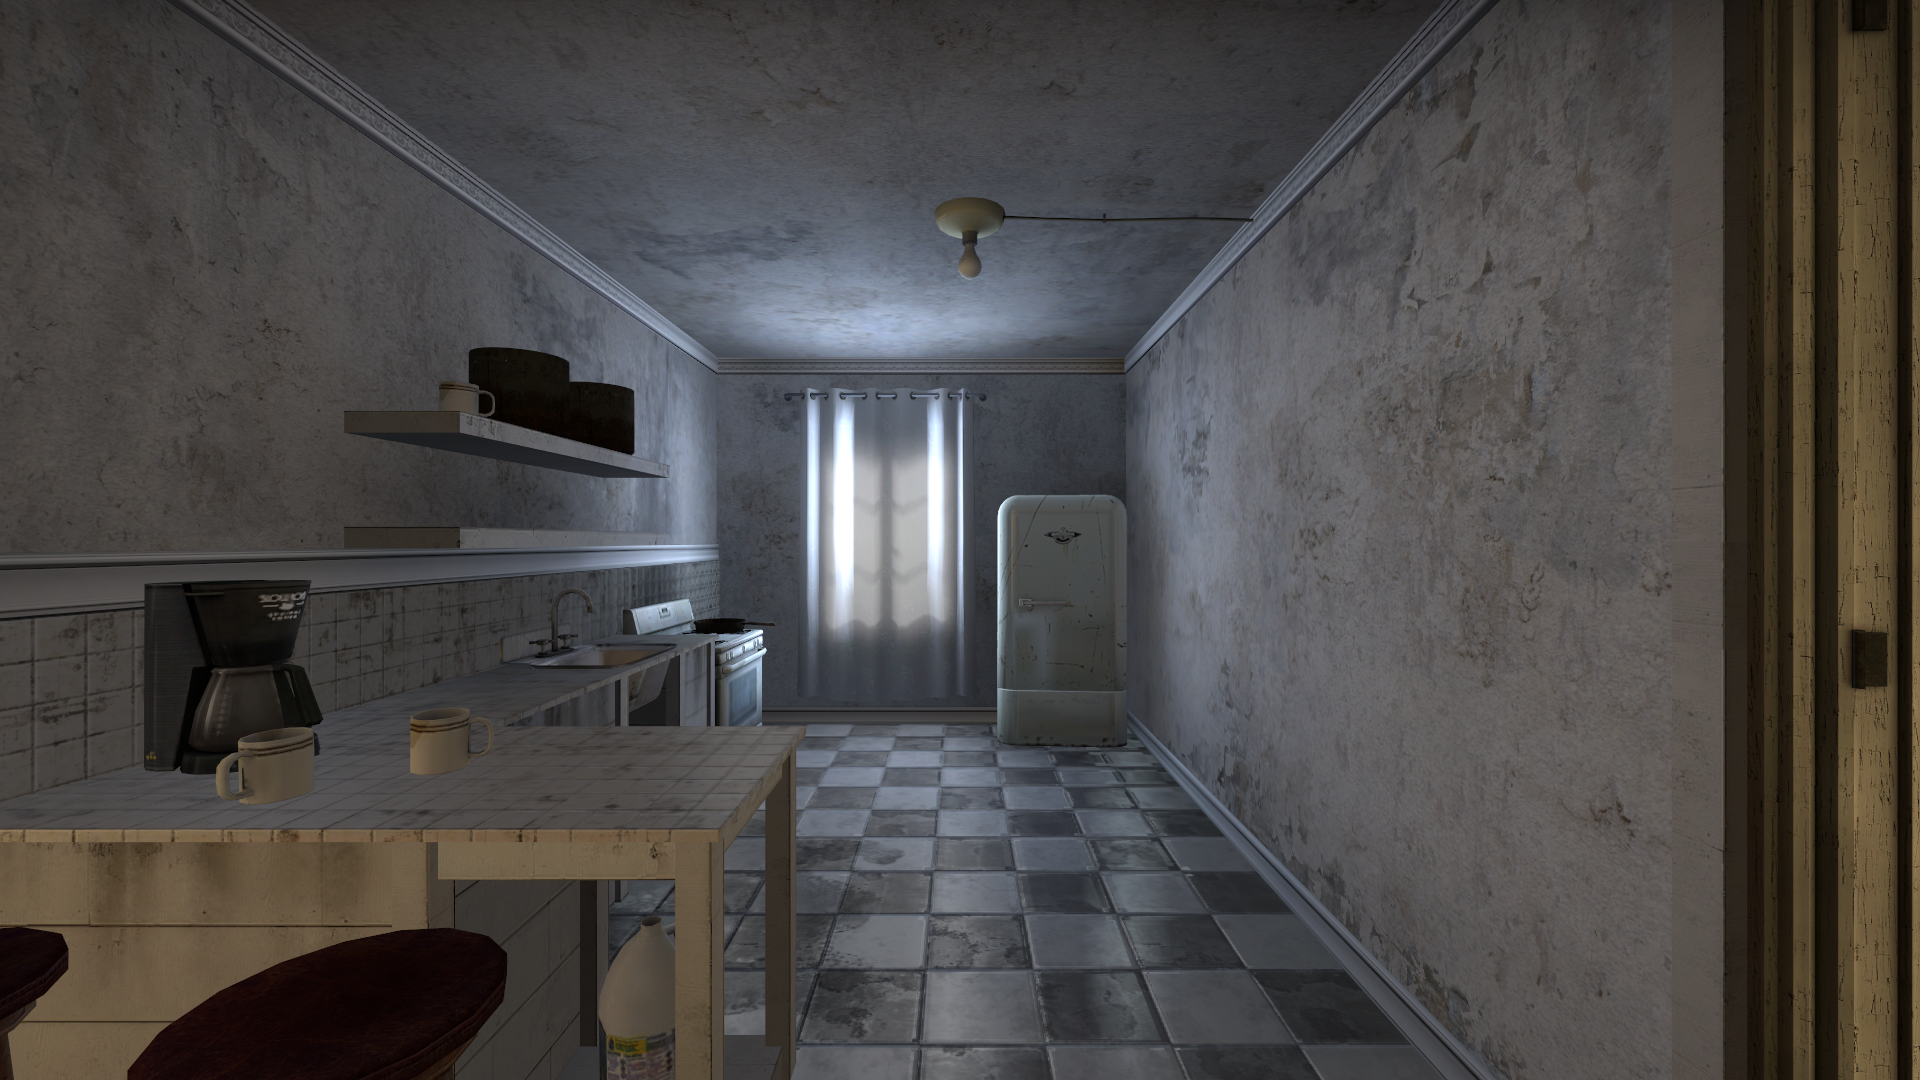
Map: de_inferno